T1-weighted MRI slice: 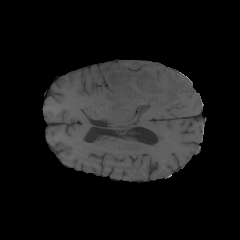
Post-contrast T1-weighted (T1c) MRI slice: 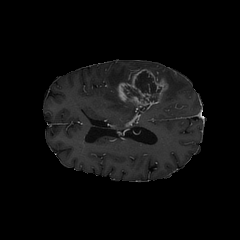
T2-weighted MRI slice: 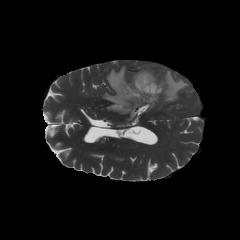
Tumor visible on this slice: yes